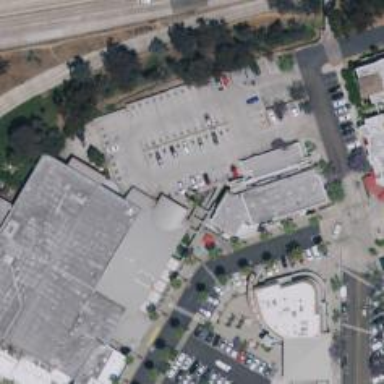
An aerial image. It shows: Supermarket.